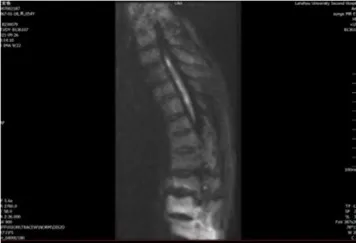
Pre-treatment magnetic resonance imaging (MRI). (B) Diffusion-weighted imaging (DWI) shows restricted diffusion within the gray matter.
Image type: radiology (mri)